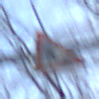
Verkehrszeichen: Arbeitsstelle
Umgebung: Outdoor, Nature
Tageszeit: MorningAfternoon
Wetter: Clear
Licht: Natural
Jahreszeit: Winter
Kontrast: LowContrast